Field crop: maize
Growth stage: 2
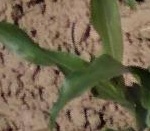
Species: maize